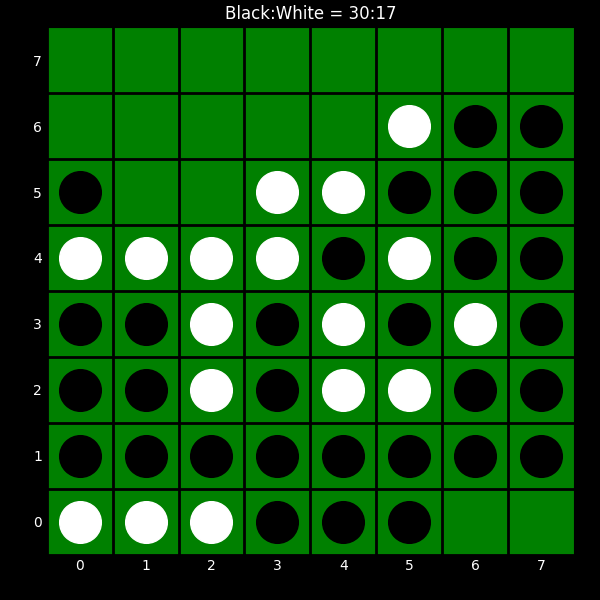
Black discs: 30
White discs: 17